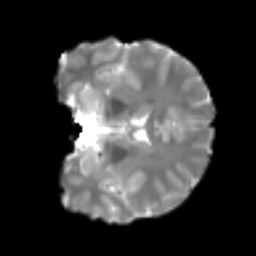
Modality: T2w
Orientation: coronal
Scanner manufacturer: siemens
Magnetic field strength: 3 T
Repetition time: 4 s
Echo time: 0.0594 s